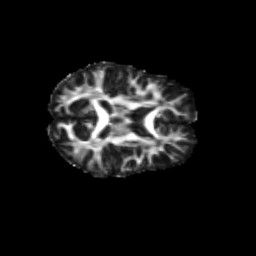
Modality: FA
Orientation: axial
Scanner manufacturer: siemens
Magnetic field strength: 3 T
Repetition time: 9.2 s
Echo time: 0.084 s